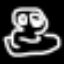
Label: frog